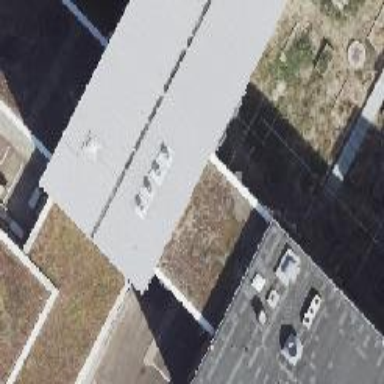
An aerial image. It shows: Office building with flat roof.